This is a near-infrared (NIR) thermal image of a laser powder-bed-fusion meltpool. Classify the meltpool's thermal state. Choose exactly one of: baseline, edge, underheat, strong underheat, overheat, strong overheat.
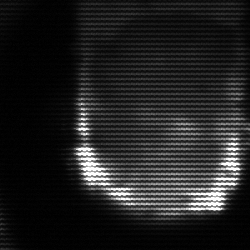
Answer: baseline